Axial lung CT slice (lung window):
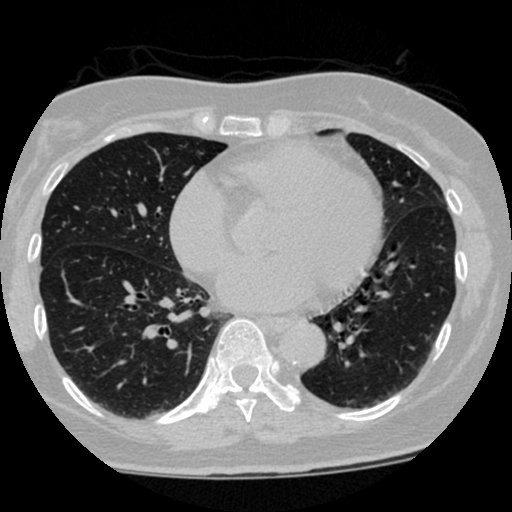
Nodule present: no